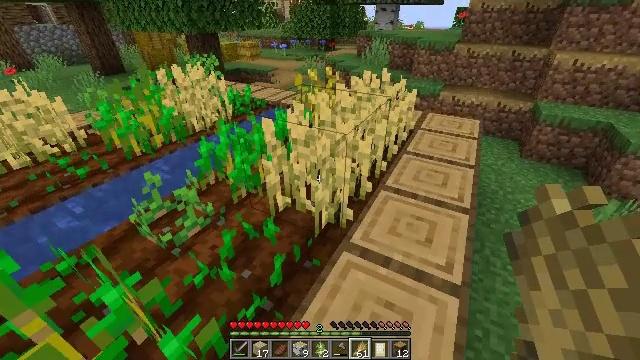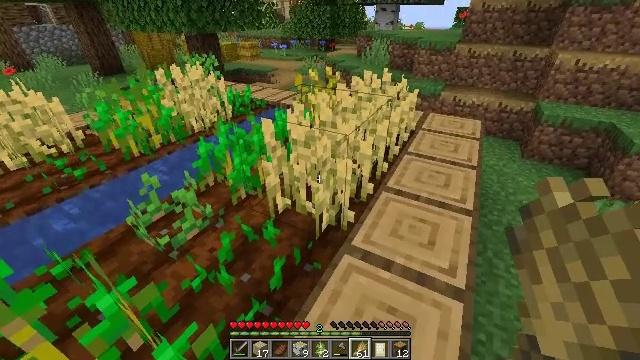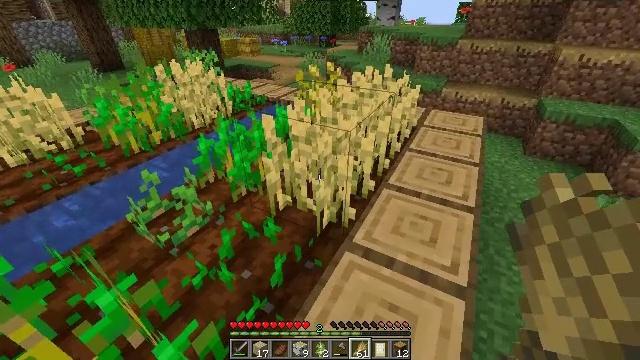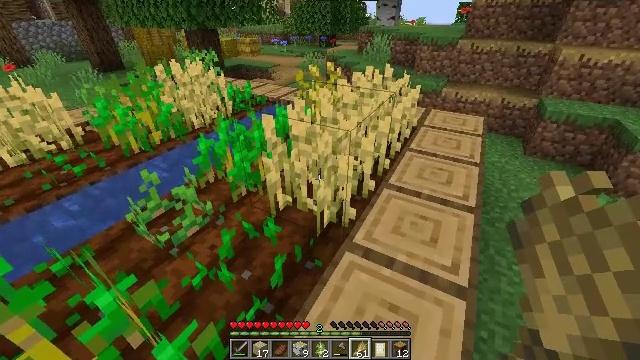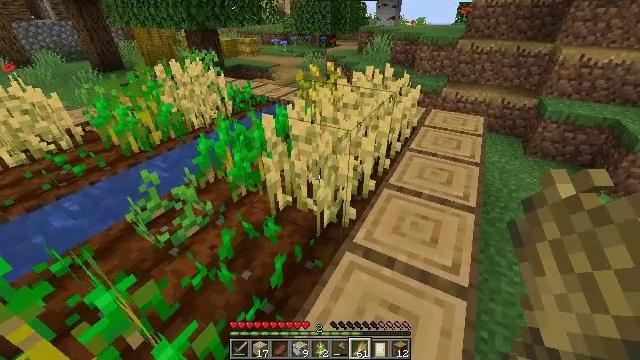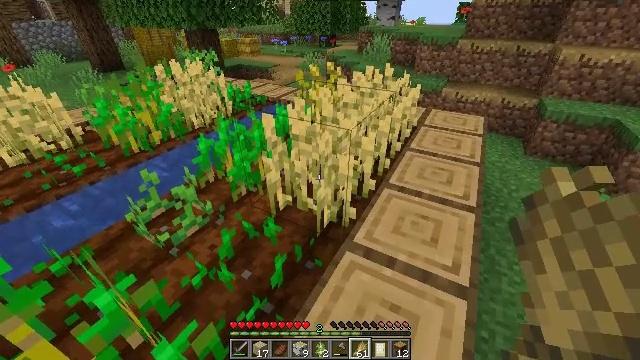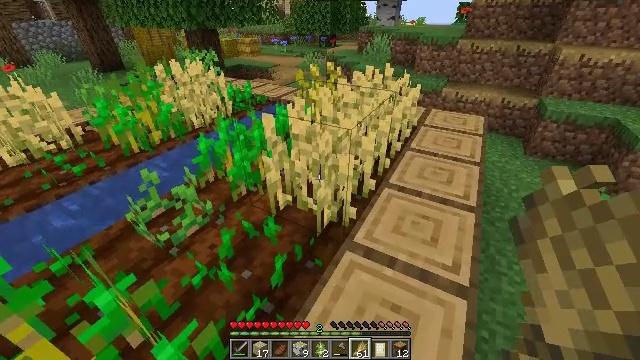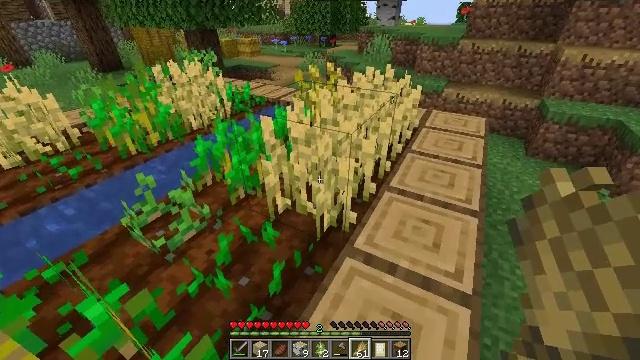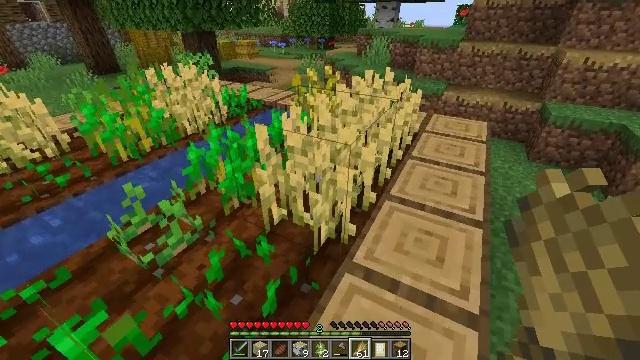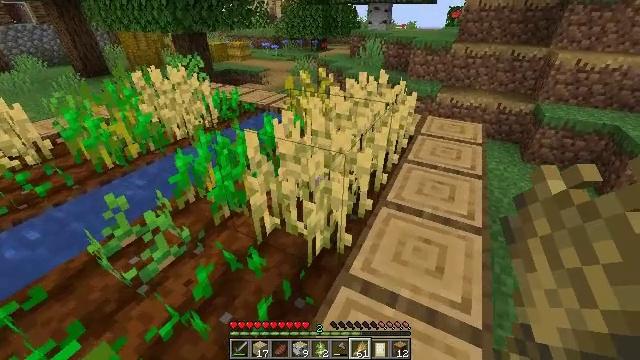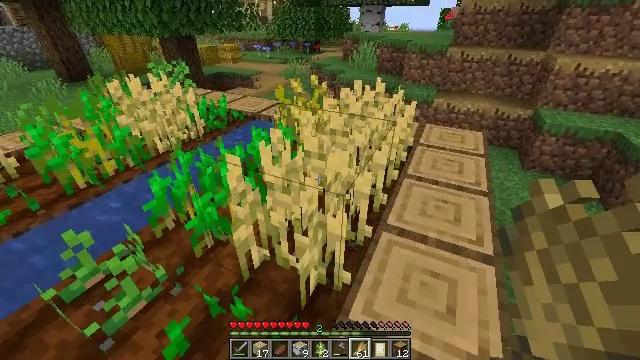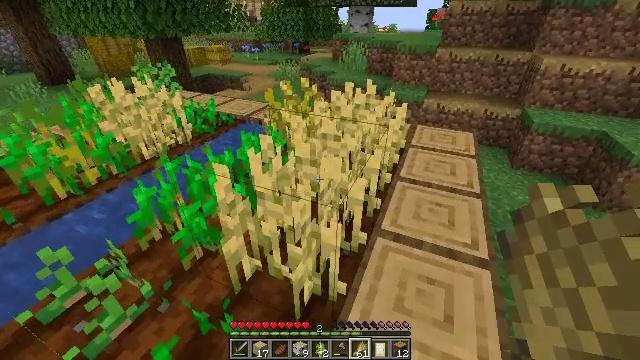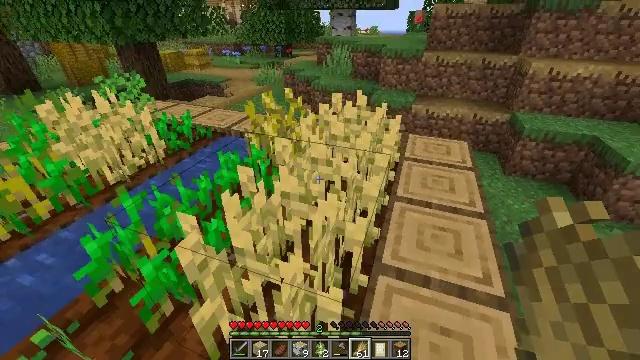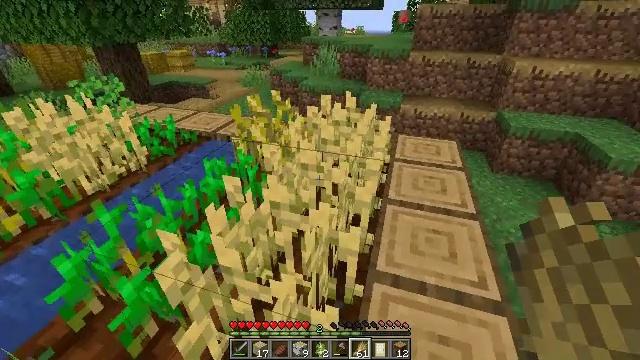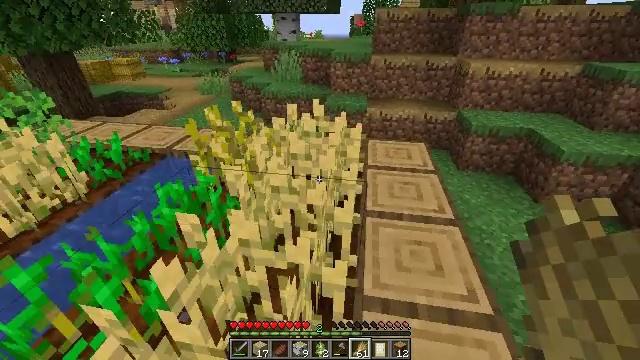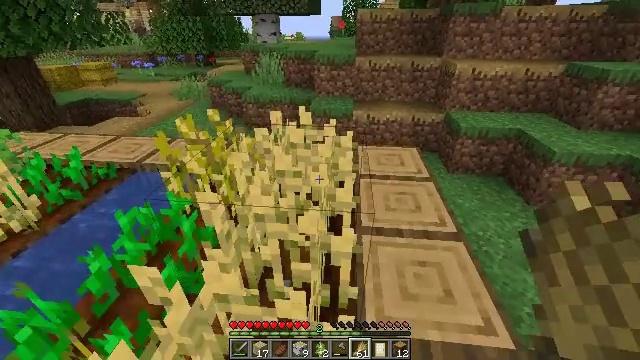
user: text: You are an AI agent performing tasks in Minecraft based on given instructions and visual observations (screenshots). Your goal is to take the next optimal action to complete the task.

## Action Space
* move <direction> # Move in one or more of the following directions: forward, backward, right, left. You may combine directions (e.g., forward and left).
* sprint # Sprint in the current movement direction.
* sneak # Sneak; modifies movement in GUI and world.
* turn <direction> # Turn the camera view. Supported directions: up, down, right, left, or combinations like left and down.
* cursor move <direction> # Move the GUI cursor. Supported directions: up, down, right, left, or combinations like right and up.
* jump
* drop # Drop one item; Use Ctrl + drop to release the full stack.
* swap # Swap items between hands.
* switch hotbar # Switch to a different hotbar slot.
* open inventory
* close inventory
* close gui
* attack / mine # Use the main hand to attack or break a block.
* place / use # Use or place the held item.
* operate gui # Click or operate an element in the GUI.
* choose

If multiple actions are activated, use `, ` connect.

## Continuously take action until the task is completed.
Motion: motion action
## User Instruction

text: Harvest beetroots from the farm.
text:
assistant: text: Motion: no_op
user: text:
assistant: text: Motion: no_op
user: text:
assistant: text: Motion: no_op
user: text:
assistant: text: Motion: no_op
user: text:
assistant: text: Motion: no_op
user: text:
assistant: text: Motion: no_op
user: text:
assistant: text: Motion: move forward
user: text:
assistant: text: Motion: move forward
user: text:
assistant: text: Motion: move forward, turn right
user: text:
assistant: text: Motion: move forward, turn right
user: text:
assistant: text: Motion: move forward, turn right
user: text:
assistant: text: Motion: move forward, turn right
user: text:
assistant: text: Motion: move forward, turn right
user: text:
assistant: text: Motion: move forward, turn right
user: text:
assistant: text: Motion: move forward, turn right
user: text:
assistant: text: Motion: move forward, turn right
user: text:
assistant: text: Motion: move forward, turn right
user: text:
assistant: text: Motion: move forward, turn right
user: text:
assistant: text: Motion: move forward, turn right
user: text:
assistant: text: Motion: move forward
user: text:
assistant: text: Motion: move forward
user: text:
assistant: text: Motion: move forward
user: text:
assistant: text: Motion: move forward, turn right
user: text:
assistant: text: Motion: move forward, turn right
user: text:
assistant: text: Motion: move forward
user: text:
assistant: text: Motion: move forward
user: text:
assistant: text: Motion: move forward, turn right
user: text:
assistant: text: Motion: move forward
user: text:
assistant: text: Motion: move forward
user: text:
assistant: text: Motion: move forward, turn right